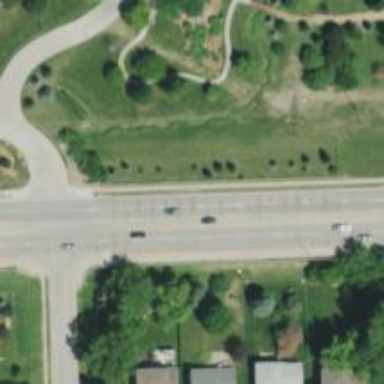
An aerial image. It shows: Secondary road.